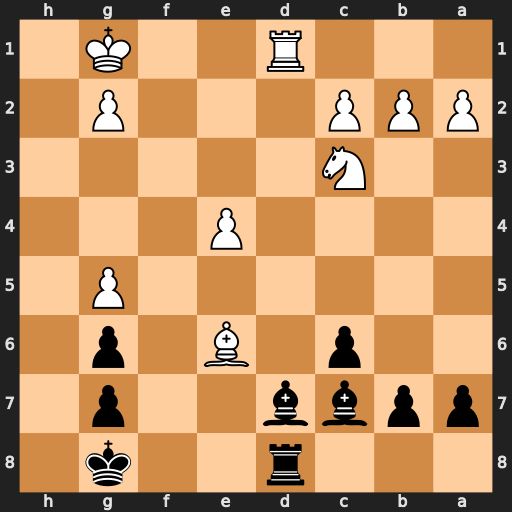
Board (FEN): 3r2k1/ppbb2p1/2p1B1p1/6P1/4P3/2N5/PPP3P1/3R2K1
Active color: b
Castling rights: -
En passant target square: -
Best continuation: Bxe6 Rxd8+ Bxd8